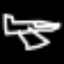
Label: airplane